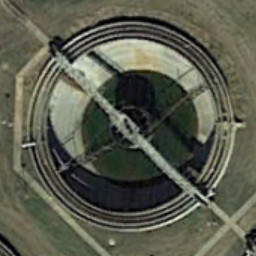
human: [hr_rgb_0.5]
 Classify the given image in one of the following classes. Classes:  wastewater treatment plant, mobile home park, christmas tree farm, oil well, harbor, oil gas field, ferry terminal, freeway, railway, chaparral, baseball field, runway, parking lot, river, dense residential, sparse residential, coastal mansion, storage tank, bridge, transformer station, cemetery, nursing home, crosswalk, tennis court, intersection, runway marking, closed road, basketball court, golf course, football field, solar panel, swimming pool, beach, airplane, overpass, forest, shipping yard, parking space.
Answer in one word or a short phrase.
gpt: wastewater treatment plant